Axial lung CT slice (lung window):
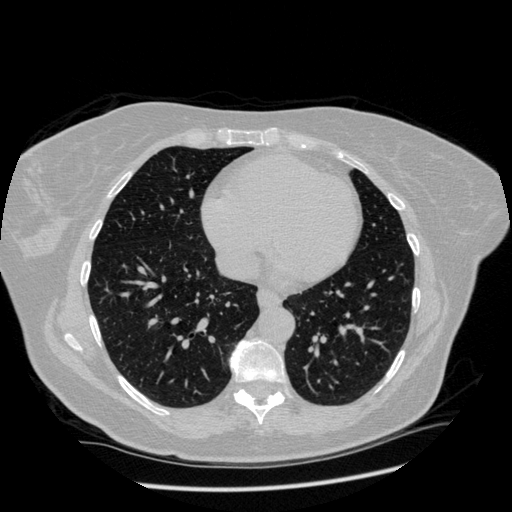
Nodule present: no